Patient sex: F
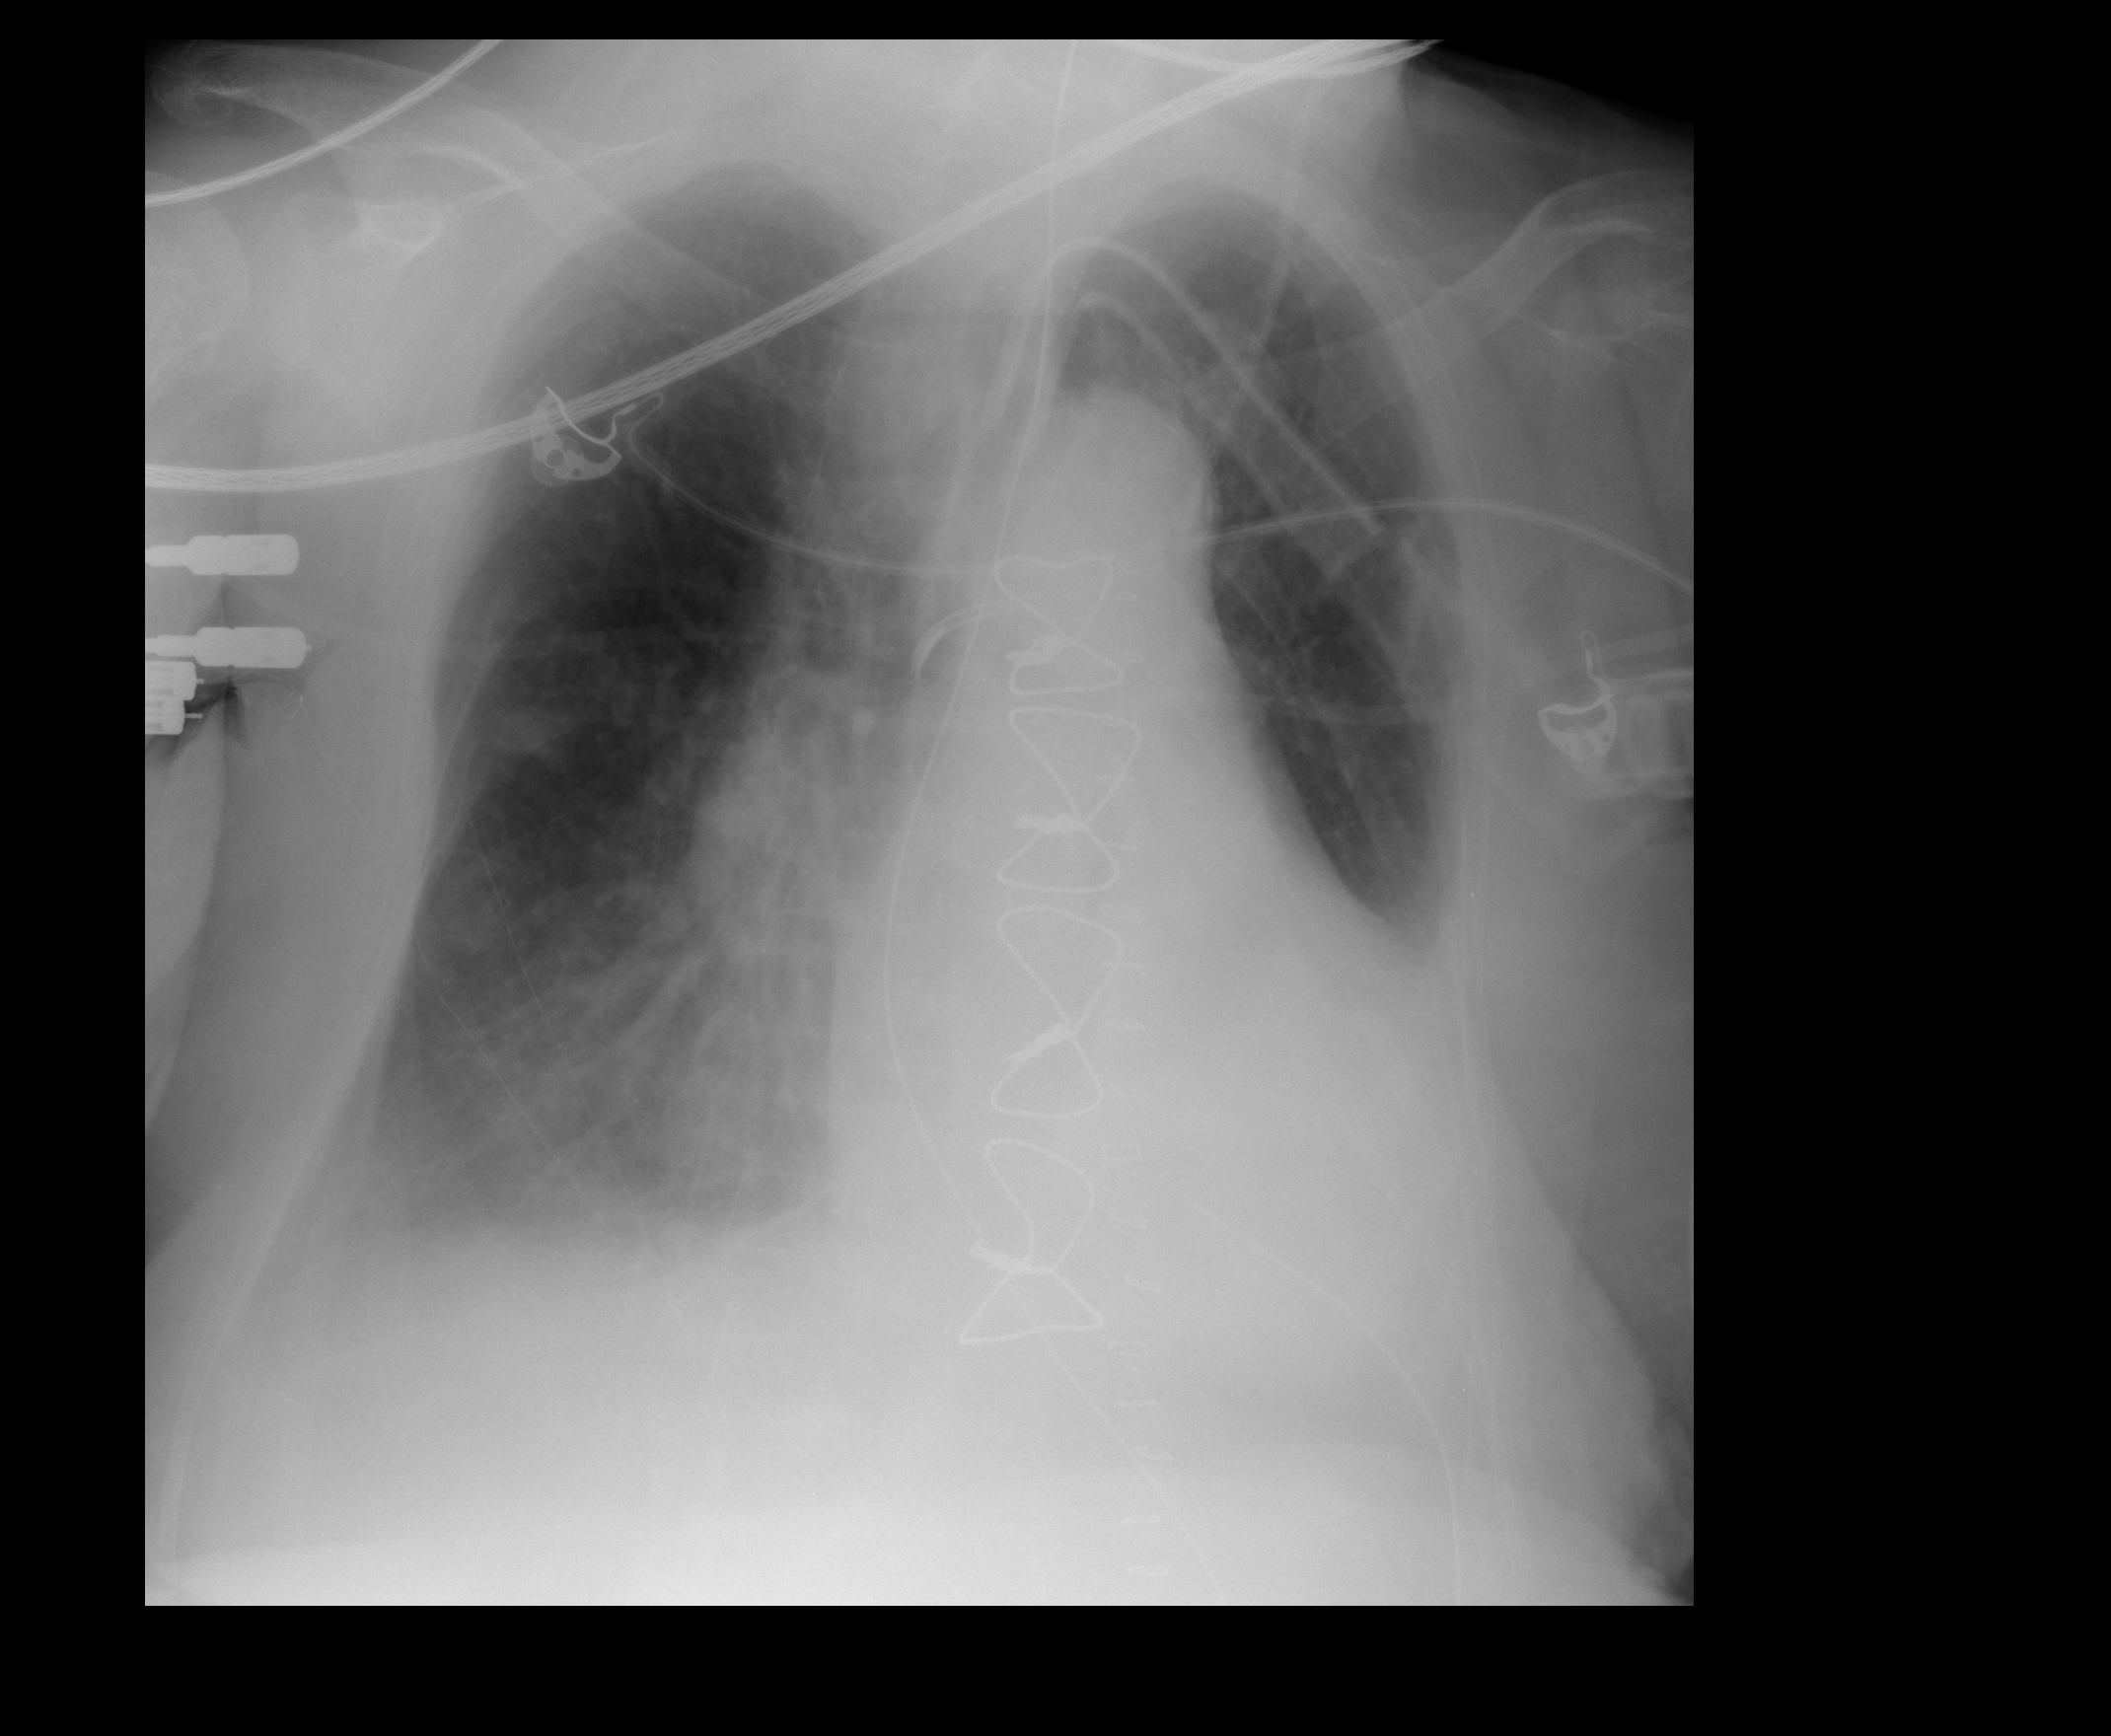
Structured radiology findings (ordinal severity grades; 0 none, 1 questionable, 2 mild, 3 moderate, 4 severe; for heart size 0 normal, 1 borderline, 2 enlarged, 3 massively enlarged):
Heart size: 1
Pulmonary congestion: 2
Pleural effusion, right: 3
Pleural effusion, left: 2
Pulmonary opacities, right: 1
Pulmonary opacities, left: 0
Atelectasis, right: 2
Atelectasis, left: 2